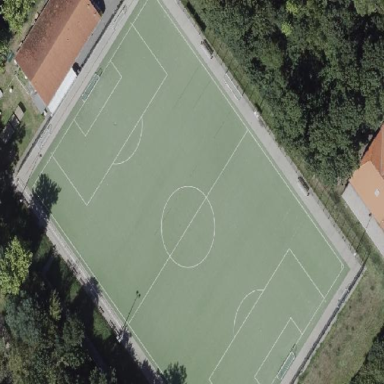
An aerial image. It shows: Soccer pitch for outdoor sports and leisure activities.